Question: I have a graphical problem with my nexus 5.
While I changing fragment, before new fragment appears, there is this big square with a portion of the new fragment.
The transition isn't smooth.

I use getSupportFragmentManager() for fragment.
With the emulator(API 21) and other devices(API < 21) is all ok, with my device(API 21) i have this problem.
Some ideas?
EDIT: This error occurs only when (and every time) a fragment is replace, not when it is added.
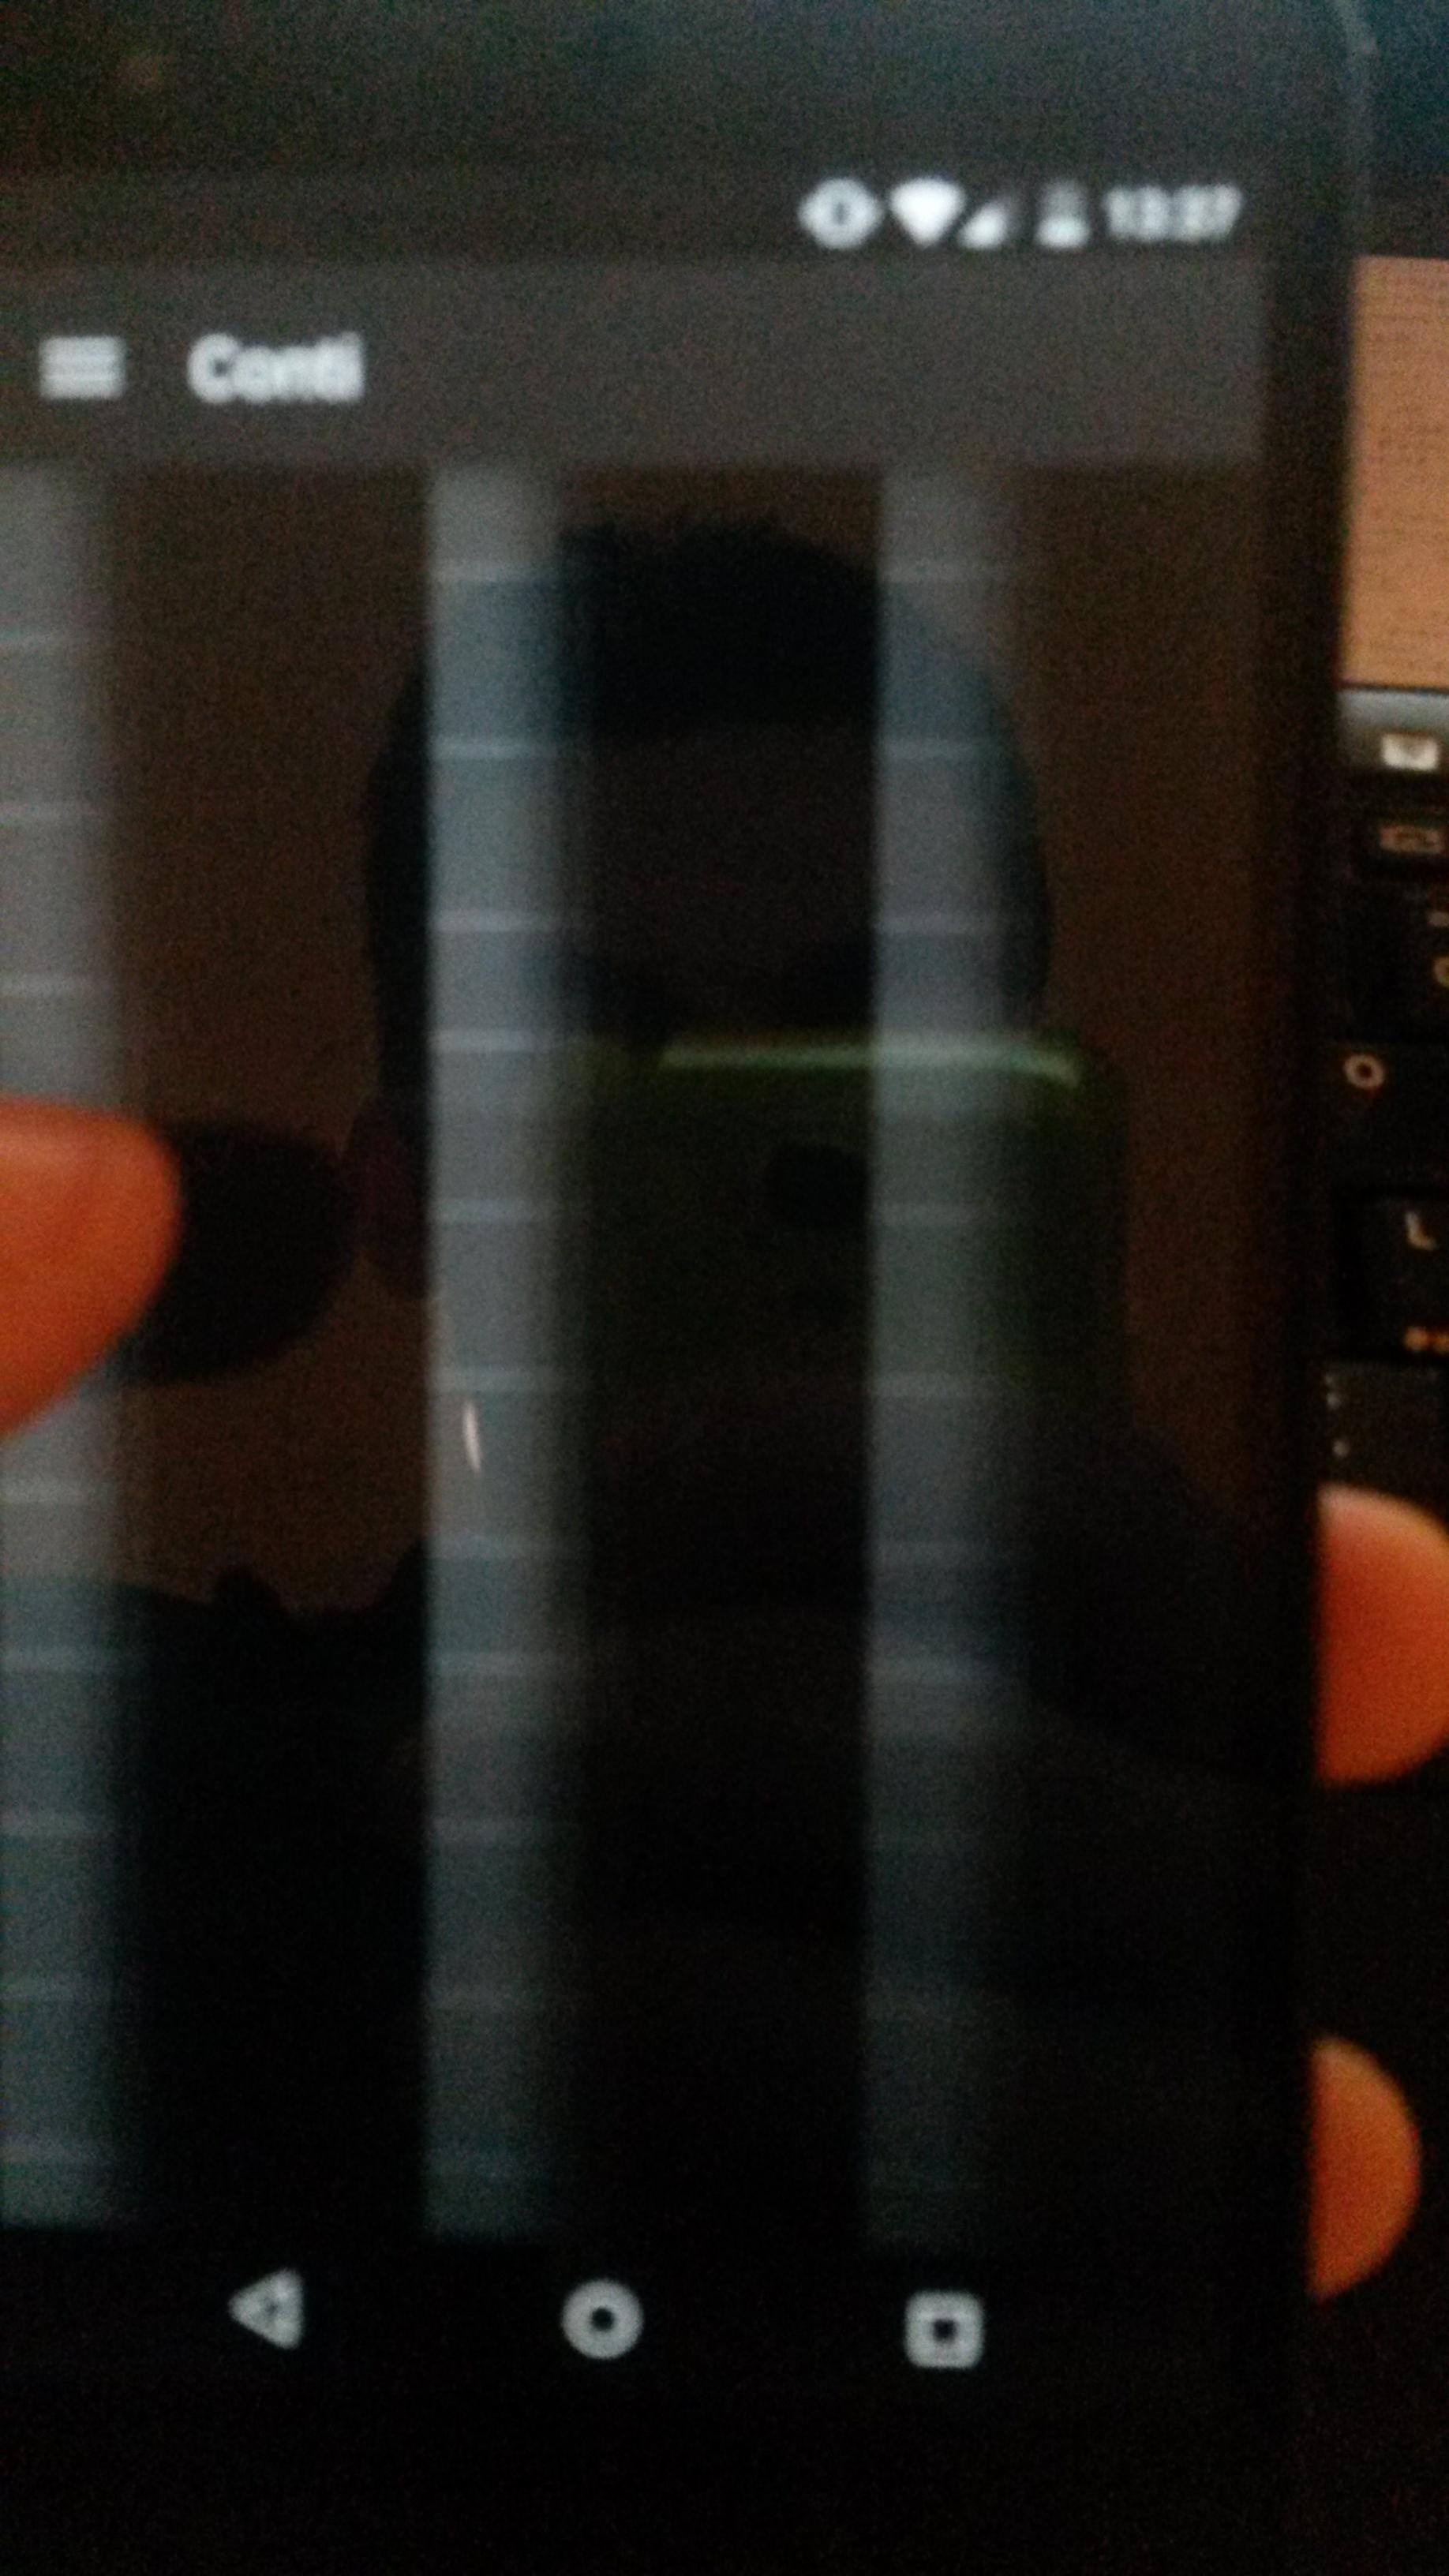
Answer: SOLVED!!!
I've found the solution.
I've set the background color of root activity(also if it is never shown like in my case) and the graphical glitch is gone.